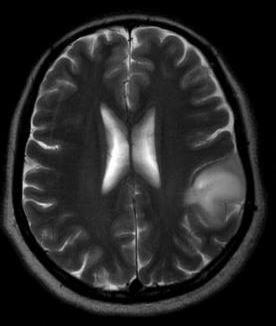
Label: notumor